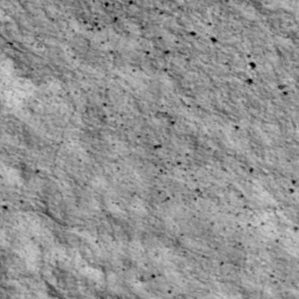
Label: non_frost